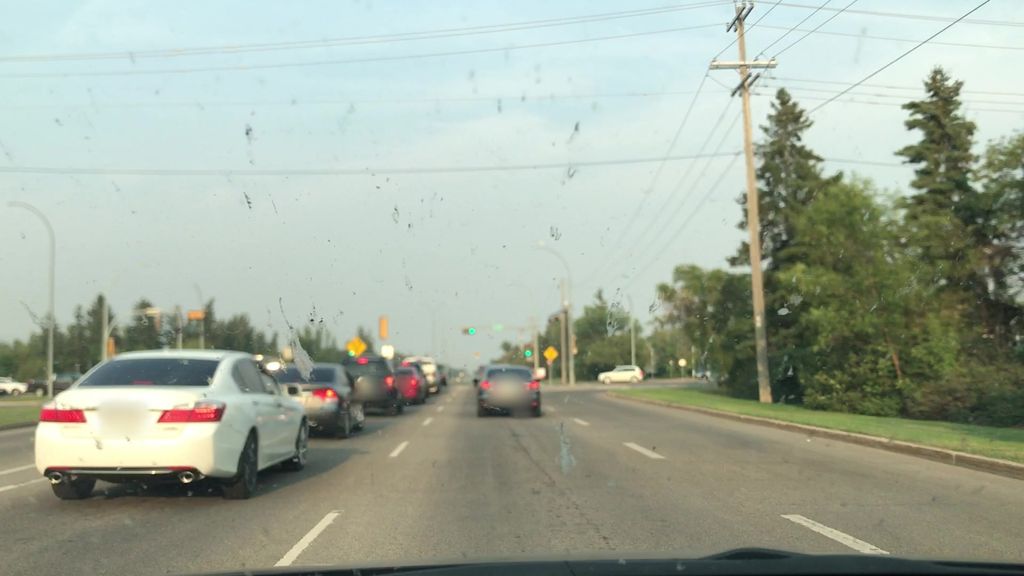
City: edmonton